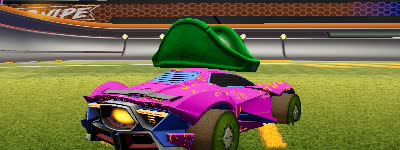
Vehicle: werewolf